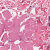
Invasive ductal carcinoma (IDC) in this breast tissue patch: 0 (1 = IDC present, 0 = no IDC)